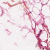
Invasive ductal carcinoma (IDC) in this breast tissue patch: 0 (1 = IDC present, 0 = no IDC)